Acute ischemic stroke brain MRI, CoRegistered space, volume 256x256x24, slice 14 of 24.
ADC (apparent diffusion coefficient): 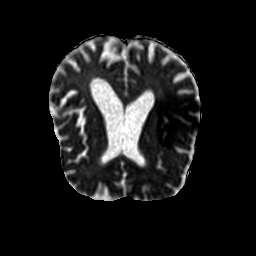
Tmax (time-to-maximum): 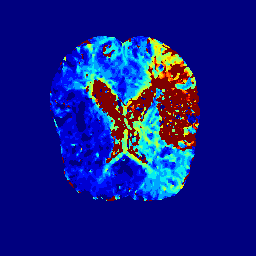
MTT (mean transit time): 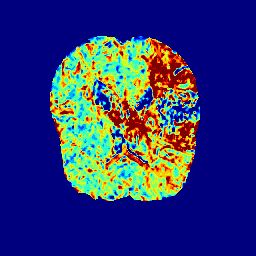
rCBF (relative cerebral blood flow): 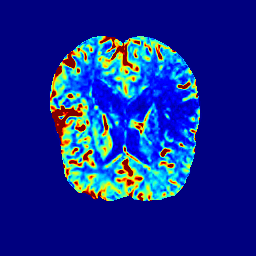
rCBV (relative cerebral blood volume): 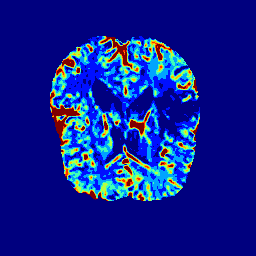
TTP (time-to-peak): 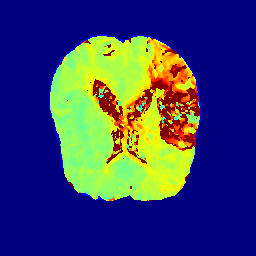
Final infarct lesion volume (90-day follow-up ground truth): 5687 voxels